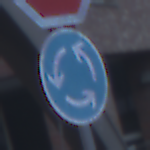
Verkehrszeichen: Kreisverkehr
Zusatzzeichen oben: Stop
Umgebung: Outdoor, Urban
Tageszeit: SunriseSunset
Wetter: Clear
Licht: Natural
Jahreszeit: NotSpecified
Kontrast: MediumContrast